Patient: sex M, age 48
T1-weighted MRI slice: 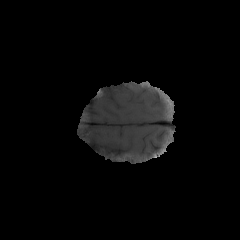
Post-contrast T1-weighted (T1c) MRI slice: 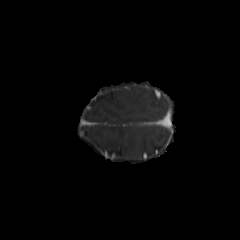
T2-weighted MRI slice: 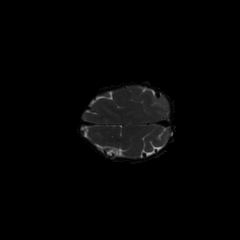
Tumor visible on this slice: no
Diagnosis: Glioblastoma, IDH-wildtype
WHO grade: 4